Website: home-depot
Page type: payment
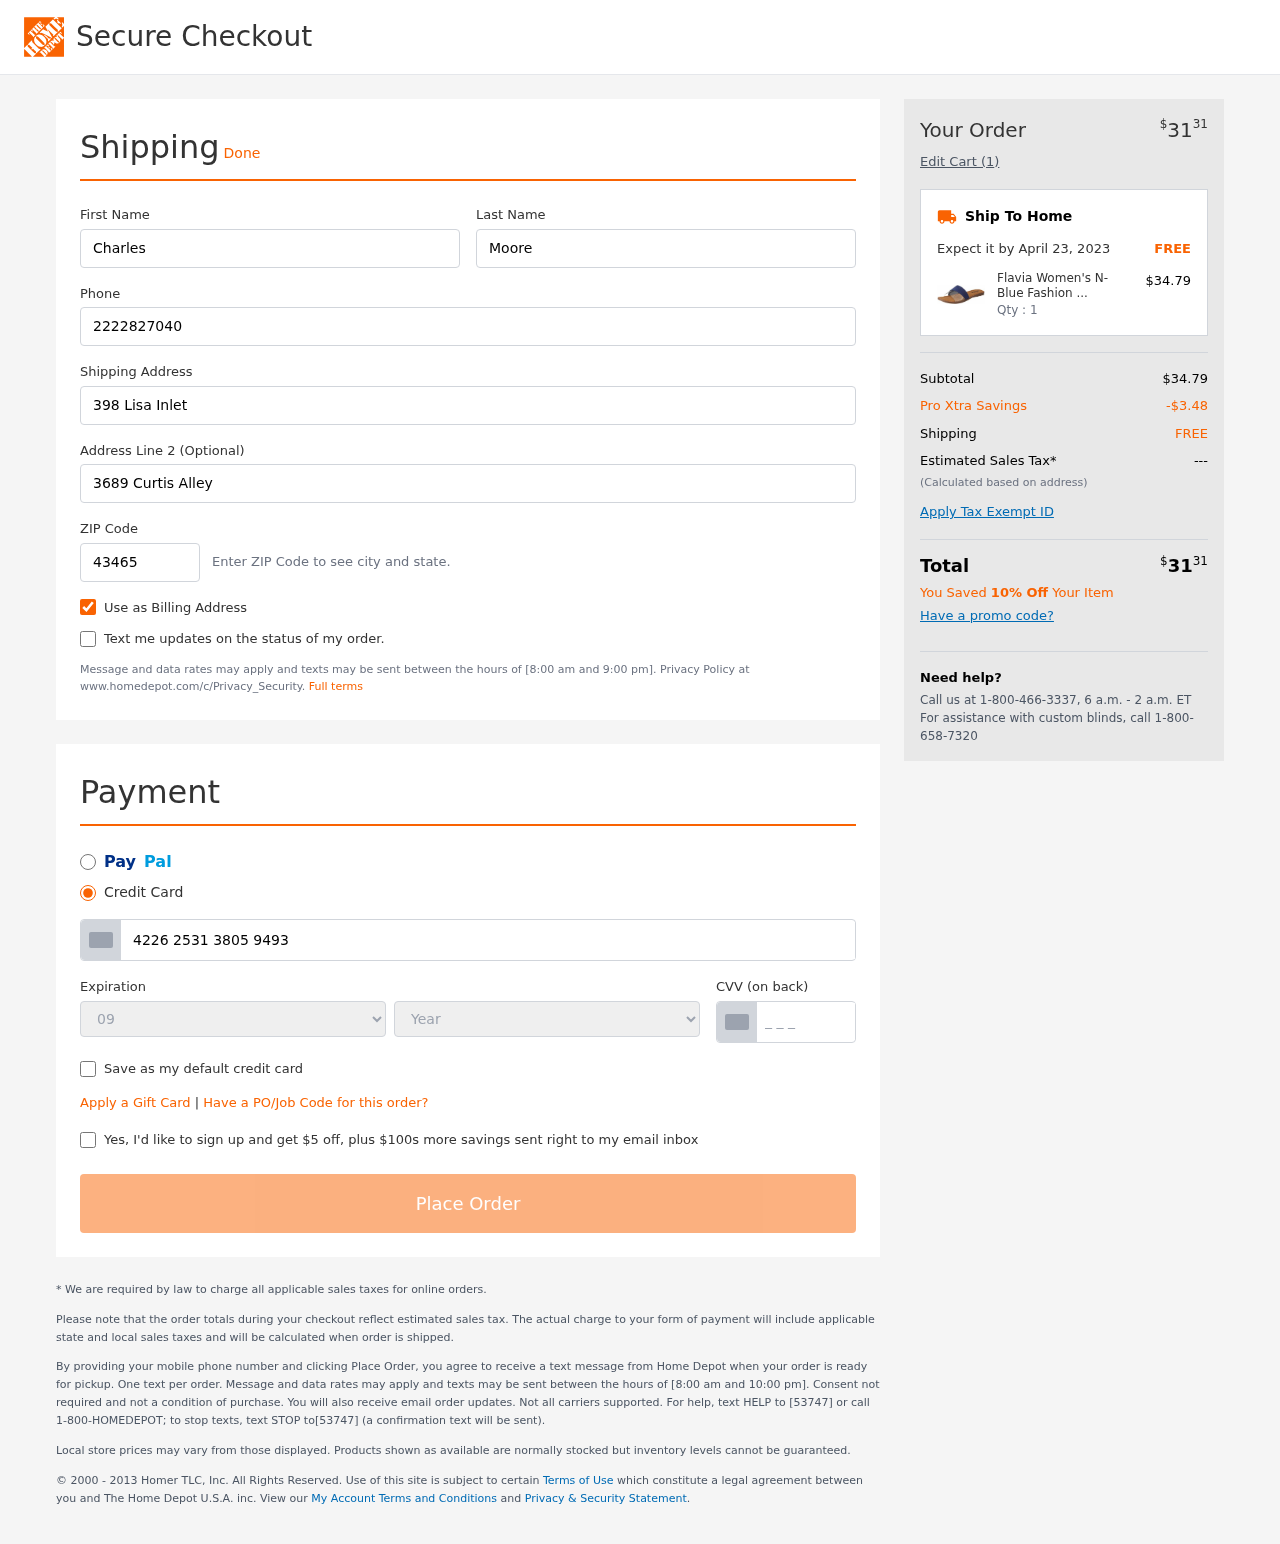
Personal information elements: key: PII_CARD_CVV
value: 697
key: PII_CARD_EXPIRY_MONTH
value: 09
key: PII_CARD_EXPIRY_YEAR
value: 30
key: PII_CARD_NUMBER
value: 4226 2531 3805 9493
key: PII_FIRSTNAME
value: Charles
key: PII_LASTNAME
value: Moore
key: PII_PHONE
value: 2222827040
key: PII_POSTCODE
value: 43465
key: PII_STREET
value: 398 Lisa Inlet
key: PII_STREET2
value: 3689 Curtis Alley
Product elements: key: PRODUCT1_NAME
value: Flavia Women's N-Blue Fashion Slippers-7 UK (39 EU) (8 US) (FL/246/NVY-BLU)
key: PRODUCT1_PRICE
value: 34.79
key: PRODUCT1_QUANTITY
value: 1
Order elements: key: ORDER_TOTAL
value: $3131
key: ORDER_NUM_ITEMS
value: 1
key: ORDER_DELIVERY_DATE
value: April 23, 2023
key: ORDER_SUBTOTAL
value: $34.79
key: ORDER_DISCOUNT
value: -$3.48
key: ORDER_SHIPPING_COST
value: FREE